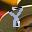
Label: 8